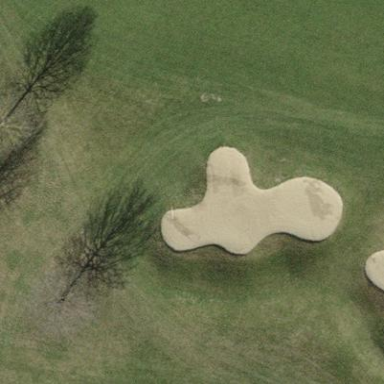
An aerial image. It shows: Golf bunker filled with sandy terrain.